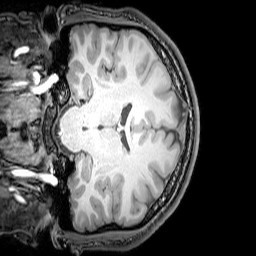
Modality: T1w
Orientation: coronal
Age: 24
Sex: male
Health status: healthy
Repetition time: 0.081 s
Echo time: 0.037 s